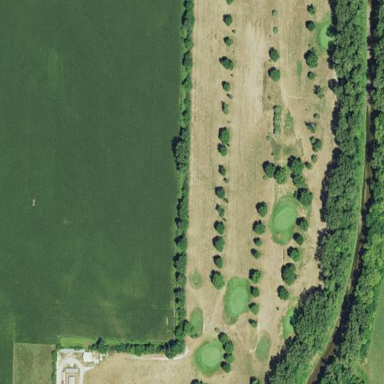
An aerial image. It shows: Golf course surrounded by greenery.